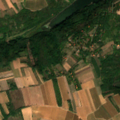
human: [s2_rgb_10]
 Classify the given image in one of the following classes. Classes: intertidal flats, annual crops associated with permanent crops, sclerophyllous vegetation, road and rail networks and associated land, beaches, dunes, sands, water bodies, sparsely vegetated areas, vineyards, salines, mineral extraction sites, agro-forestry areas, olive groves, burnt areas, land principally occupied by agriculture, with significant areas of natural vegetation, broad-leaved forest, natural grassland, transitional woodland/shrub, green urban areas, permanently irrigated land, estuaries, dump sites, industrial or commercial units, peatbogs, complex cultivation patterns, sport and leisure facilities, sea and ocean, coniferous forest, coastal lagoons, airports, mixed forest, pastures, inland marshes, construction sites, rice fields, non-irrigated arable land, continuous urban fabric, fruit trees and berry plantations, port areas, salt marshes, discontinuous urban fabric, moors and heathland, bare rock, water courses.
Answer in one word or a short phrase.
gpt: non-irrigated arable land, fruit trees and berry plantations, complex cultivation patterns, broad-leaved forest, transitional woodland/shrub